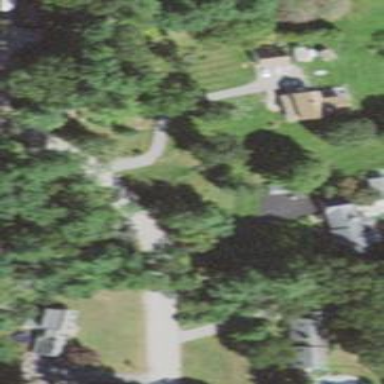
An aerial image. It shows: Residential driveway designated as service road.